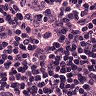
Metastatic tissue present: yes